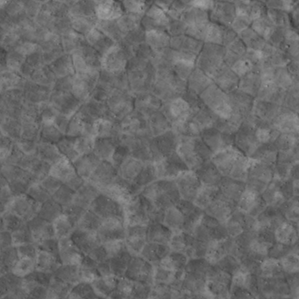
Label: non_frost